Field crop: maize
Growth stage: 1
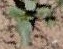
Species: datura